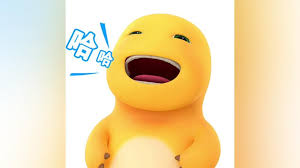
Label: nailong